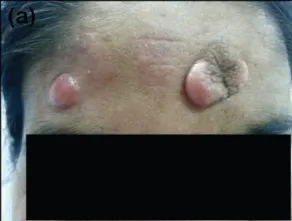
(a) The forehead of the patient, showing papulonodular and plaque lesions.
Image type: medical_photograph (skin_photograph)